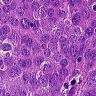
Metastatic tissue present: yes